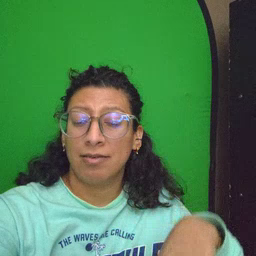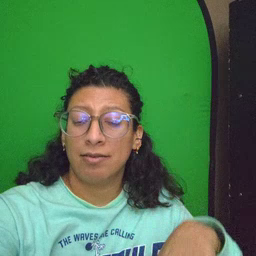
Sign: think